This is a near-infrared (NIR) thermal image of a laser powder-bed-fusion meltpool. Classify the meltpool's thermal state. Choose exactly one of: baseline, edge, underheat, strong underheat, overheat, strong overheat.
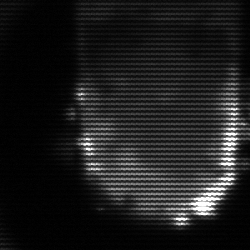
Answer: baseline